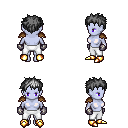
a pixel art fantasy rpg character, female body template, dark elf, purple skin, leather shoulder armor, white pants, gray bedhead hairstyle, metal gloves, gold boots, four views (front, back, left, right), 2x2 character sprite sheet, small pixel art, hard edges, no anti-aliasing